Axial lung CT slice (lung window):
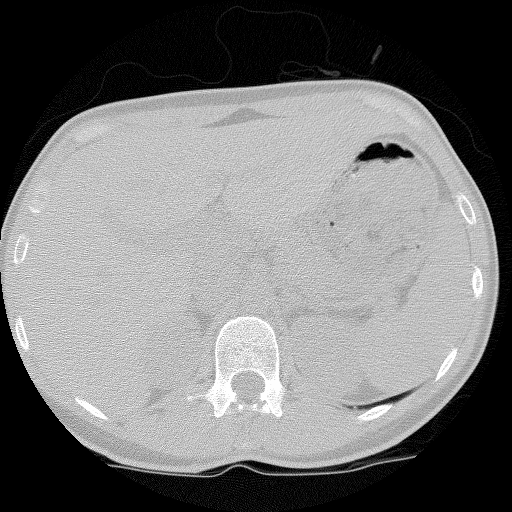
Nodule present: no